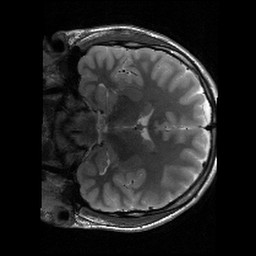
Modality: T2w
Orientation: coronal
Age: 24
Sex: male
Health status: healthy
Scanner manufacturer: siemens
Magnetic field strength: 3 T
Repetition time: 6 s
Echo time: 0.064 s